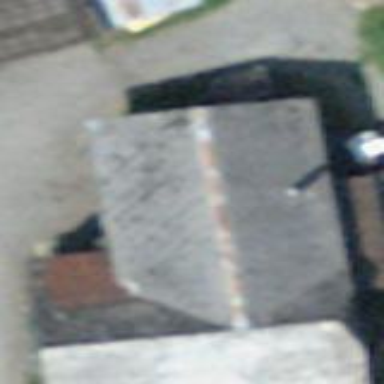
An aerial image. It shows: Rural barn.